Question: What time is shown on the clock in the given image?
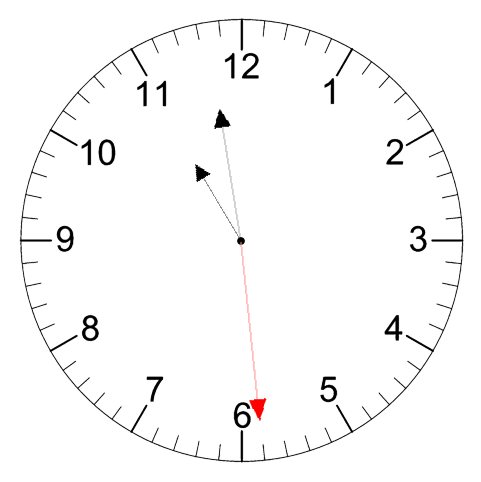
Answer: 10:58:29